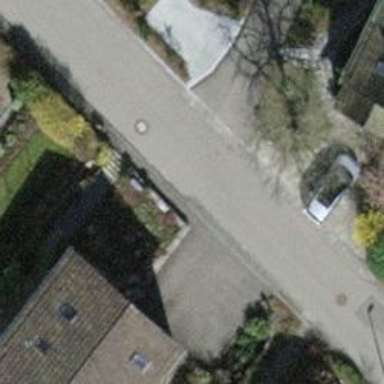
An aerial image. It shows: Residential road with asphalt surface.